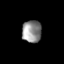
Tissue: prostate
Cell type: T cells
Senescence score: 0.348
Nuclear area (px): 421
Mean DAPI intensity: 142.789